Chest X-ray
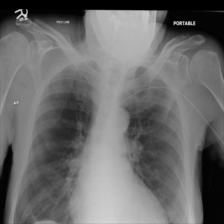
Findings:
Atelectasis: negative
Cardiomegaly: negative
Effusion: negative
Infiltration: negative
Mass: negative
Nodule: negative
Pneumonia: negative
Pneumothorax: negative
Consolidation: negative
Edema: negative
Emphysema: negative
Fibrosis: negative
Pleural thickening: negative
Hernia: negative